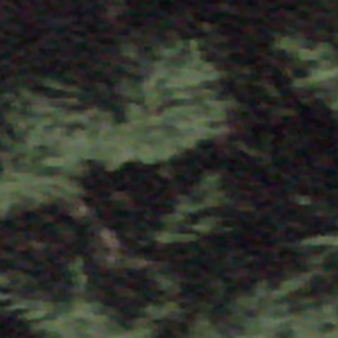
Label: other